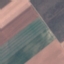
Land use / land cover class: AnnualCrop